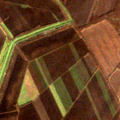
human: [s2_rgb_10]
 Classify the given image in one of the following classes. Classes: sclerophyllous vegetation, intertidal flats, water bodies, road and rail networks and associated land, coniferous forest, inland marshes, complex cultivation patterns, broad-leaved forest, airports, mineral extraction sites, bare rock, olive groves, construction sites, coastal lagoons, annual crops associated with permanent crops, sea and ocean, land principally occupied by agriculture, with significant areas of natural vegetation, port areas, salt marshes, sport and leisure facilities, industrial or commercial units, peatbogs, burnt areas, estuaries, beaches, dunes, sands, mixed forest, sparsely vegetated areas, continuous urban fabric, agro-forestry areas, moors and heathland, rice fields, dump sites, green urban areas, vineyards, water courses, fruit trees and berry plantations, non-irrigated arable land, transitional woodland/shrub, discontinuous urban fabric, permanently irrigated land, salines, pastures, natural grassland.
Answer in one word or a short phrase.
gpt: non-irrigated arable land, transitional woodland/shrub